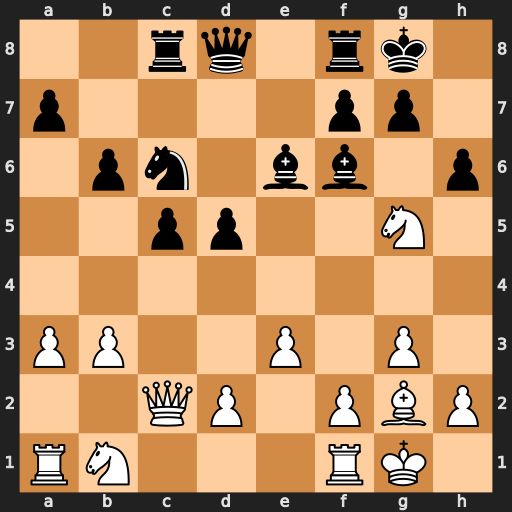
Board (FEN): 2rq1rk1/p4pp1/1pn1bb1p/2pp2N1/8/PP2P1P1/2QP1PBP/RN3RK1
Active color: w
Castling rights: -
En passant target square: -
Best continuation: Qh7#